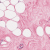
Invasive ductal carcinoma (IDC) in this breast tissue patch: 0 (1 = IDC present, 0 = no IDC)